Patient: sex M, age 57
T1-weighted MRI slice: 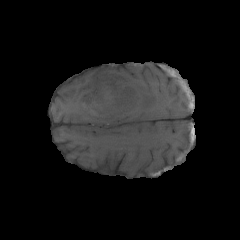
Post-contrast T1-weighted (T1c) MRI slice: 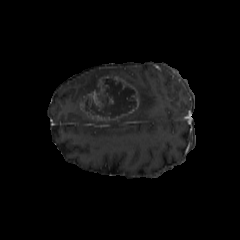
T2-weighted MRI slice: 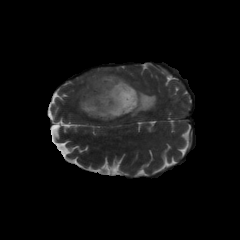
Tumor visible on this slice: yes
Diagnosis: Glioblastoma, IDH-wildtype
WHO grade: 4